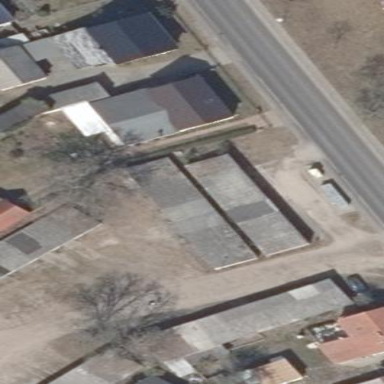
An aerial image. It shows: Group of garages.